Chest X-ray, PA view. Patient: 52 years old, sex F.
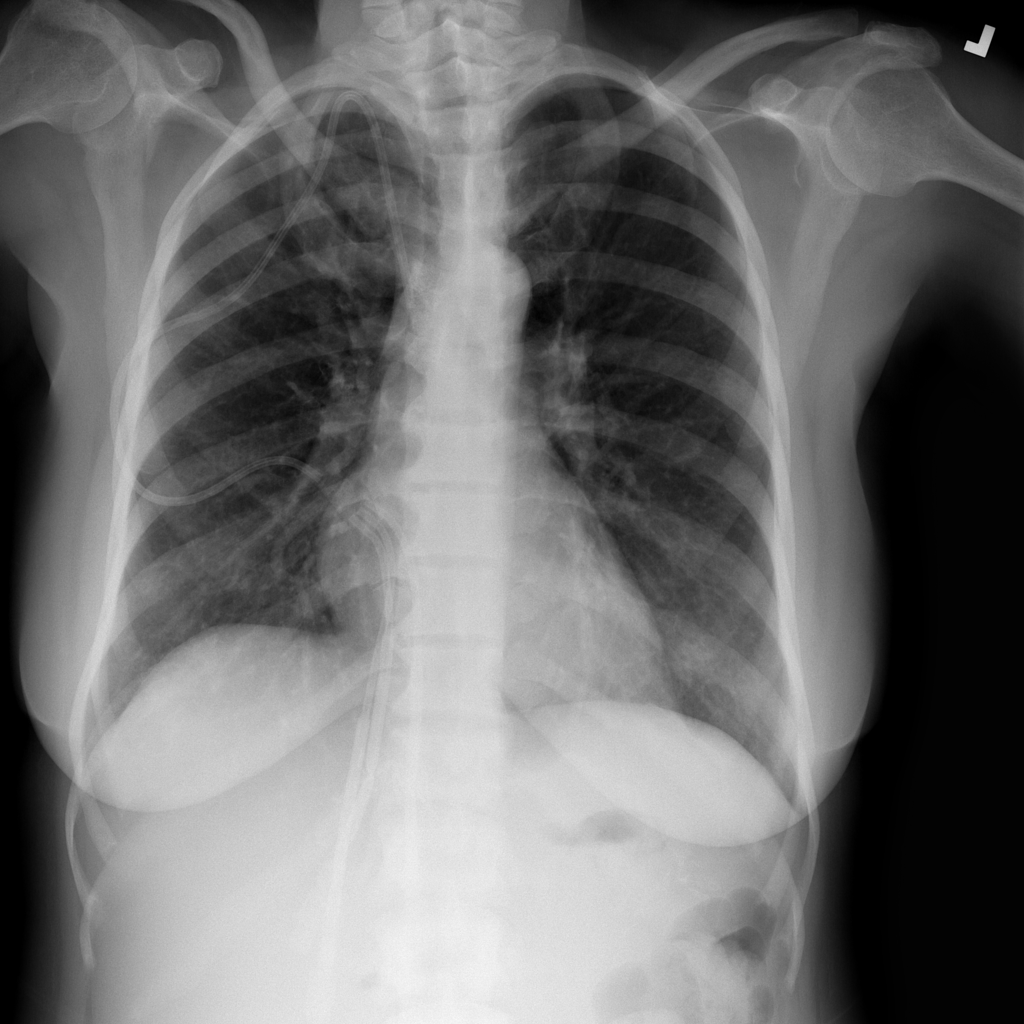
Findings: No Finding